Field crop: tomato
Growth stage: 2
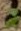
Species: solanum